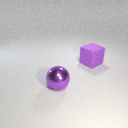
large purple rubber cube behind large purple metal sphere